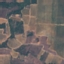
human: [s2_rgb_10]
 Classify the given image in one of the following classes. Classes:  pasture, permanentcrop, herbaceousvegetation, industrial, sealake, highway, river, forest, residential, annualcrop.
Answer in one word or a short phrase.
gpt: PermanentCrop